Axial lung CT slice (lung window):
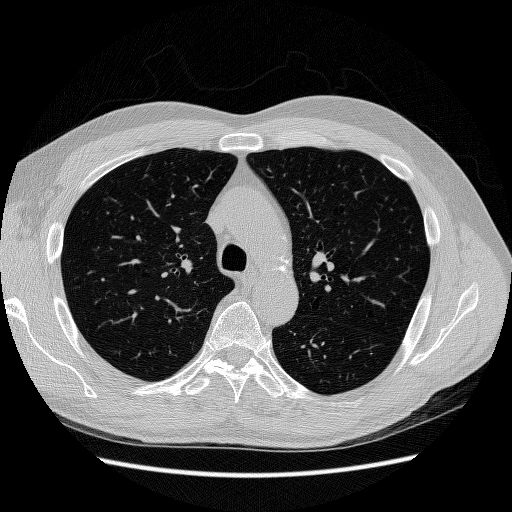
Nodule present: no